Field crop: maize
Growth stage: 1
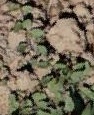
Species: convolvulus